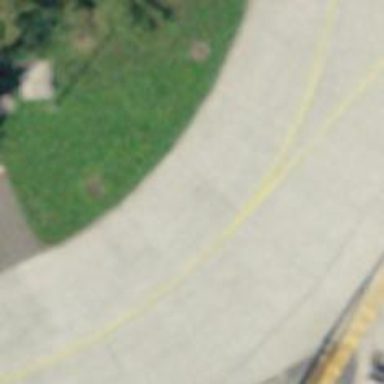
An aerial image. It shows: Asphalt service road that resembles taxiway in airport.